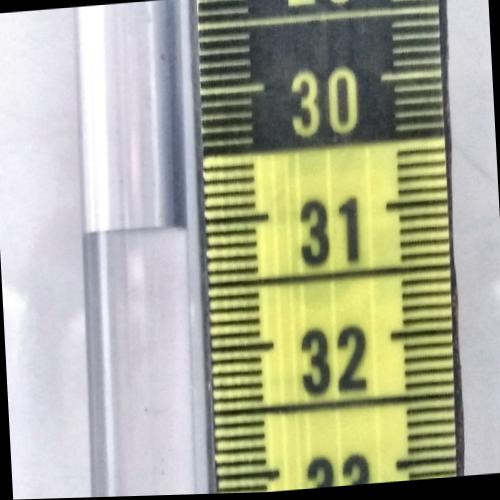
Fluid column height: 31.0 cm